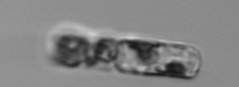
Label: Guinardia_delicatula_TAG_internal_parasite